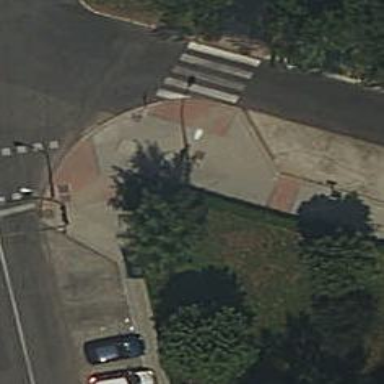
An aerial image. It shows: Sidewalk.